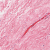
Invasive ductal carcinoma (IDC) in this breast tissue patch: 0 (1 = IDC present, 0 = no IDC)